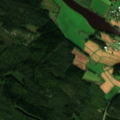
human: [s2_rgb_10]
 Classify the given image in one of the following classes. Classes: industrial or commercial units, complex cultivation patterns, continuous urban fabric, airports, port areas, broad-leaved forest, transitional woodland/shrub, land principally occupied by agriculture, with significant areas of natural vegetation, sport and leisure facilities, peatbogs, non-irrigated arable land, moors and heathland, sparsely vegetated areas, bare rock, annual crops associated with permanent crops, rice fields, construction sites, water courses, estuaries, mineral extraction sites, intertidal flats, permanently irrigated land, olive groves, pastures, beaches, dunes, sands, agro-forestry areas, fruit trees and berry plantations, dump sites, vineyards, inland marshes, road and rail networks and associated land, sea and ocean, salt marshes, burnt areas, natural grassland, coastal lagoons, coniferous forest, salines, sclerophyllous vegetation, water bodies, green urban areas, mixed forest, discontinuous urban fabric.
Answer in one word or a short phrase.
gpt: land principally occupied by agriculture, with significant areas of natural vegetation, coniferous forest, mixed forest, water courses